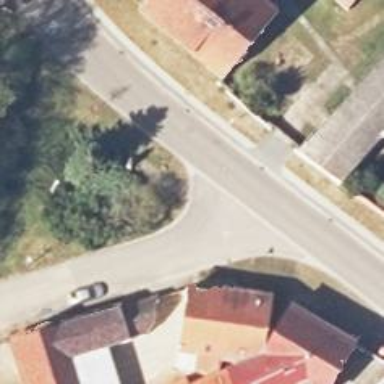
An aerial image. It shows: Smooth asphalt road in residential area.